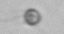
Label: nanoplankton_mix